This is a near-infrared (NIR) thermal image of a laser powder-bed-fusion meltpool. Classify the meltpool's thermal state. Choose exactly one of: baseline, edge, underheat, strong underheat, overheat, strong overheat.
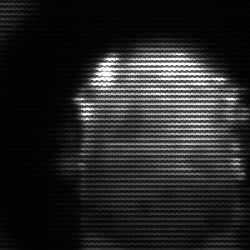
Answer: baseline